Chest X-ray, AP view. Patient: 45 years old, sex F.
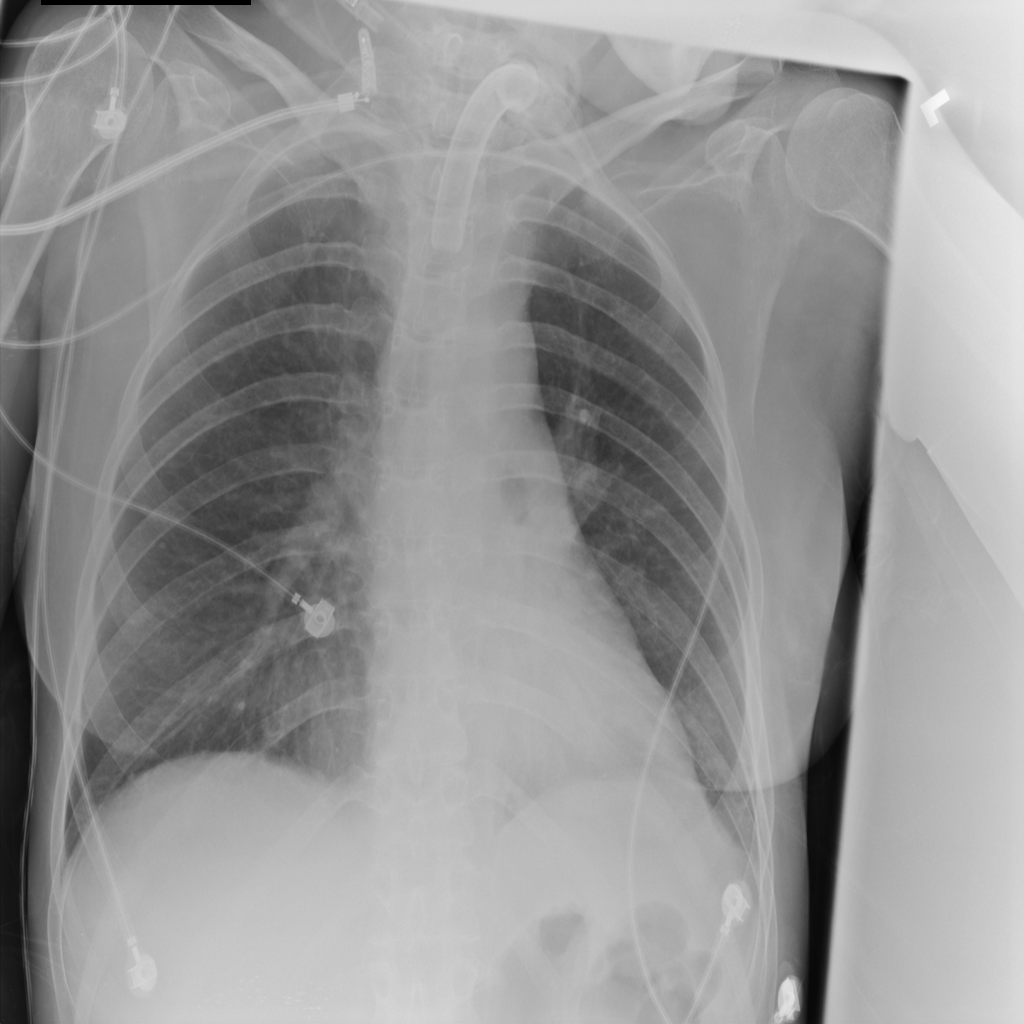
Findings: No Finding